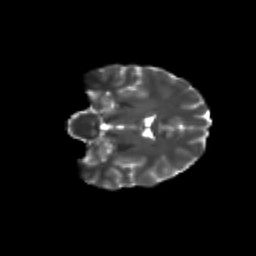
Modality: T2w
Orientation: coronal
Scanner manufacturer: siemens
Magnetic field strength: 3 T
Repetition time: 9.2 s
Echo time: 0.084 s